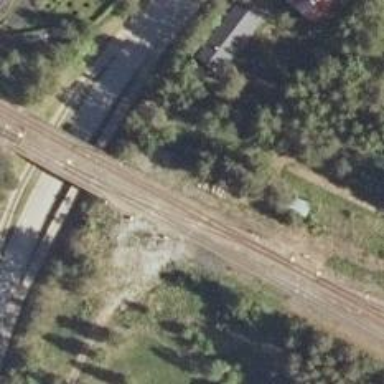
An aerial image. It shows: Abandoned railway yard is depicted.